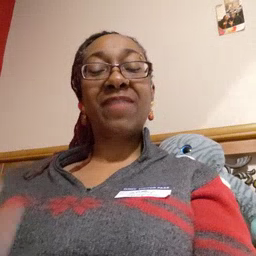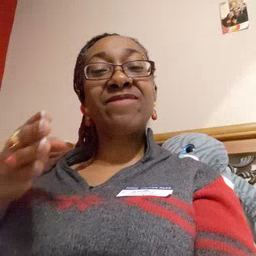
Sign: fish